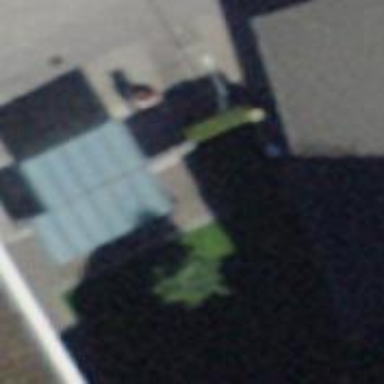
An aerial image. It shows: Bus stop with sheltered platform for public transport.